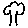
Label: tree